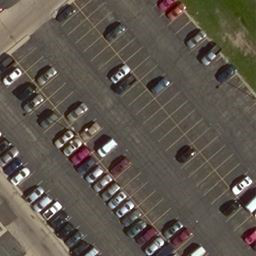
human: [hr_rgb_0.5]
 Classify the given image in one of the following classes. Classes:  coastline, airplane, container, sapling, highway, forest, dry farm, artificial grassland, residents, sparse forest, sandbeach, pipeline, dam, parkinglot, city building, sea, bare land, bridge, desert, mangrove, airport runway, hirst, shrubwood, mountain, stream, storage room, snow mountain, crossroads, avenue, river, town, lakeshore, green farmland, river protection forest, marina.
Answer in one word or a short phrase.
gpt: parkinglot